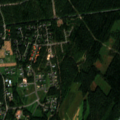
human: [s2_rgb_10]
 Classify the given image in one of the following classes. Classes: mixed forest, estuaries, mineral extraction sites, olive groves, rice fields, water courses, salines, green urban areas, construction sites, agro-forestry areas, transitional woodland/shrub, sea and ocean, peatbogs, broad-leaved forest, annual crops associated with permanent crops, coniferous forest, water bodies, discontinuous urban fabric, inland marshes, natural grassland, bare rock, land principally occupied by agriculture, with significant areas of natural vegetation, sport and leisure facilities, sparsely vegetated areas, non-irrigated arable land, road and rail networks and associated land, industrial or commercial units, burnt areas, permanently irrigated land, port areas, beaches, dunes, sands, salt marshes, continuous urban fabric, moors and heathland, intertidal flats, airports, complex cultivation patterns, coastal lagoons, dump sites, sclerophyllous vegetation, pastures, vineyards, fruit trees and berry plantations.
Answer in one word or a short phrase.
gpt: discontinuous urban fabric, land principally occupied by agriculture, with significant areas of natural vegetation, coniferous forest, mixed forest